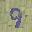
Label: 9